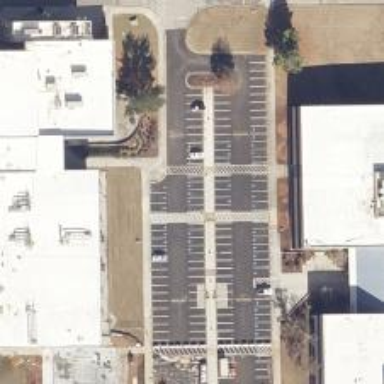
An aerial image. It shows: Parking space is available.